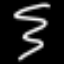
Label: squiggle